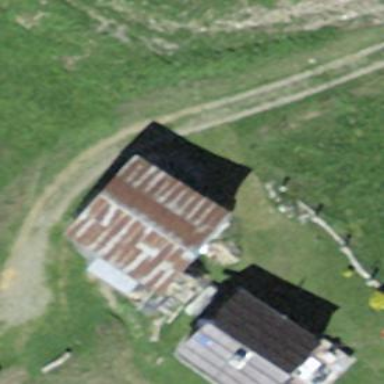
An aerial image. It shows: Building with gabled roof.